Field crop: tomato
Growth stage: 1
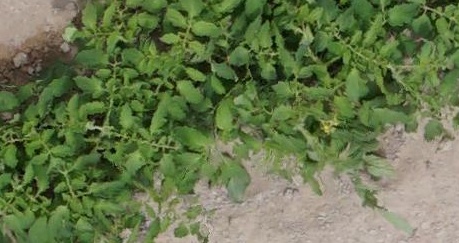
Species: tomato